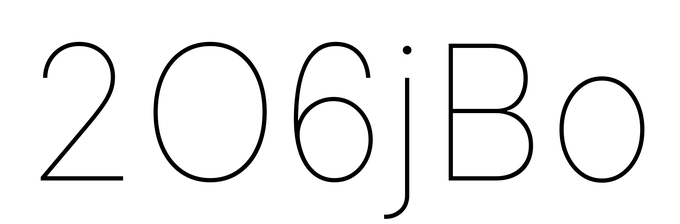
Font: Inter_Thin